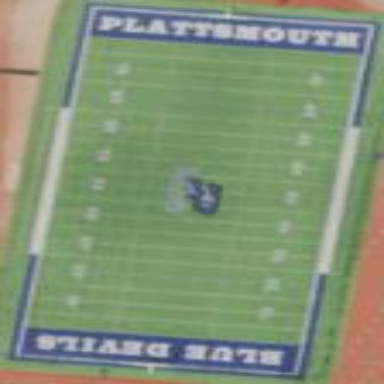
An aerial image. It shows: American football pitch for leisure and sport activities.